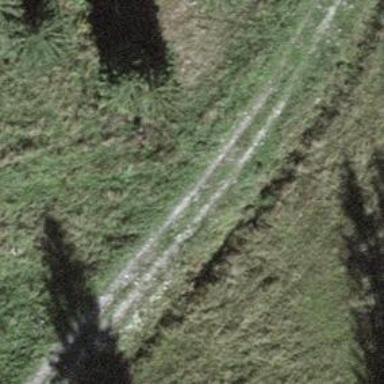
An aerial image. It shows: Track with very rough surface.